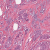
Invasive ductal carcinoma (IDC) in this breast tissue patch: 1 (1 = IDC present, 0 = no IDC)